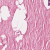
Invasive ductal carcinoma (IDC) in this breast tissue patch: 0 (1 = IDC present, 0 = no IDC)